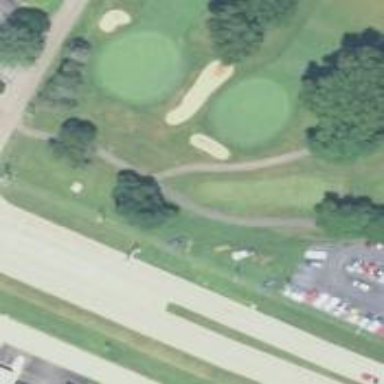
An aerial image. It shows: Golf cartpath that is also road path.